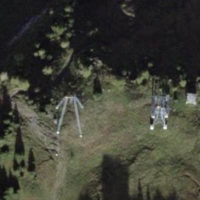
EUNIS habitat code: 23
Species observed at this site:
Parnassia palustris
Astrantia major
Hedysarum hedysaroides